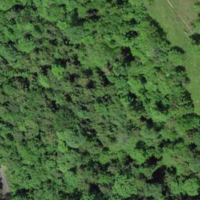
EUNIS habitat code: 44
Species observed at this site:
Orchis mascula